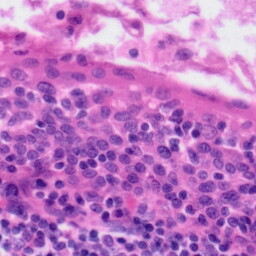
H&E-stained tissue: Tonsil